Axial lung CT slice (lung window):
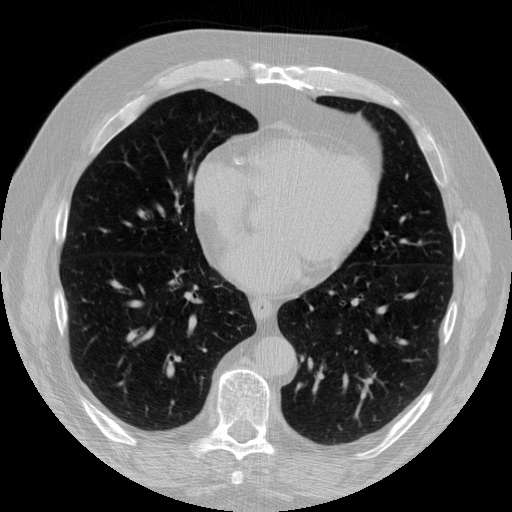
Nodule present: no